Question: I've got several folders, each containing several images. What I want to do is:
1. open directory with php and display the folders into the browser
2. the folder-icon should already display a preview of its contents
3. If there are too many images, only a subset (maybe max 4) should be displayed
U may know this from Windows:

.
I'd be glad if i could handle it like that or similar to the Windows solution
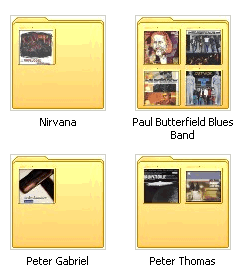
Answer: Your question is way to broad but I guess we could start with the fact that PHP offers two main solutions for image processing:
- <URL>
Basically, what you want to do is have a base icon image and overlay thumbnails of its contents' previews on top of it.
How you get these thumbnails is depends on your setup. Is that a Windows server with previews already generated by the OS that you can extract and use? Do you need to generate them from scratch? What kind of data do you have readily available?
As for reading data of the filesystem, PHP has some excellent <URL> online on Filesystem IO.